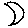
Label: moon